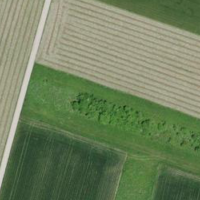
EUNIS habitat code: 25
Species observed at this site:
Saxicola rubicola